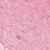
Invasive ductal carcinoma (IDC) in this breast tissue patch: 0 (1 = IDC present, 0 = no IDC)